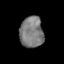
Tissue: prostate
Cell type: Fibroblasts
Senescence score: 0.8343
Nuclear area (px): 720
Mean DAPI intensity: 122.776